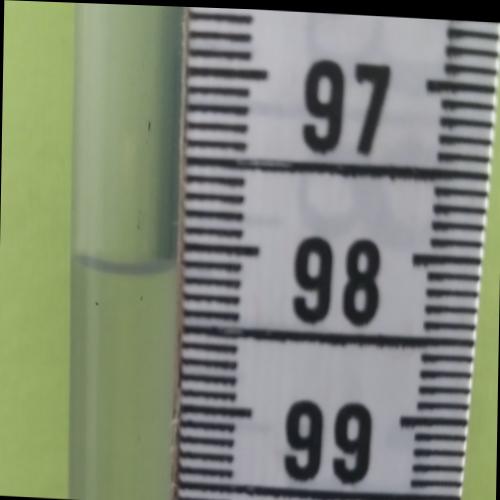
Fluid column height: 98.1 cm